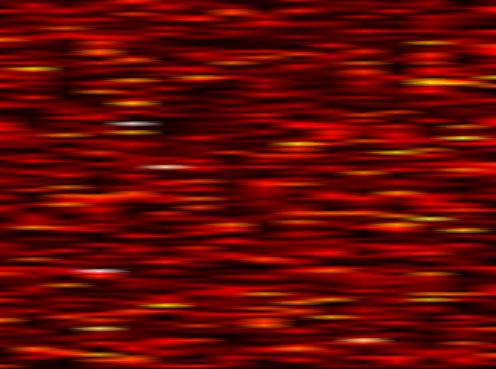
Label: FBMC